Interaction volume radius: 5 \u00c5
Interaction volume height: 25 \u00c5
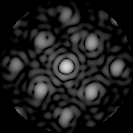
Disorder parameter: 0.2543